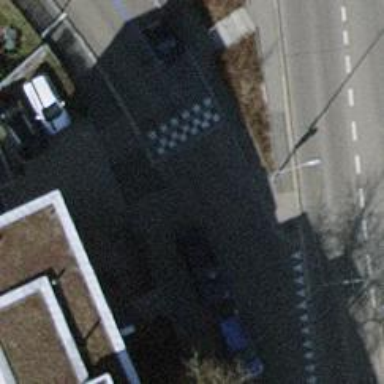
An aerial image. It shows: Traffic calming table.